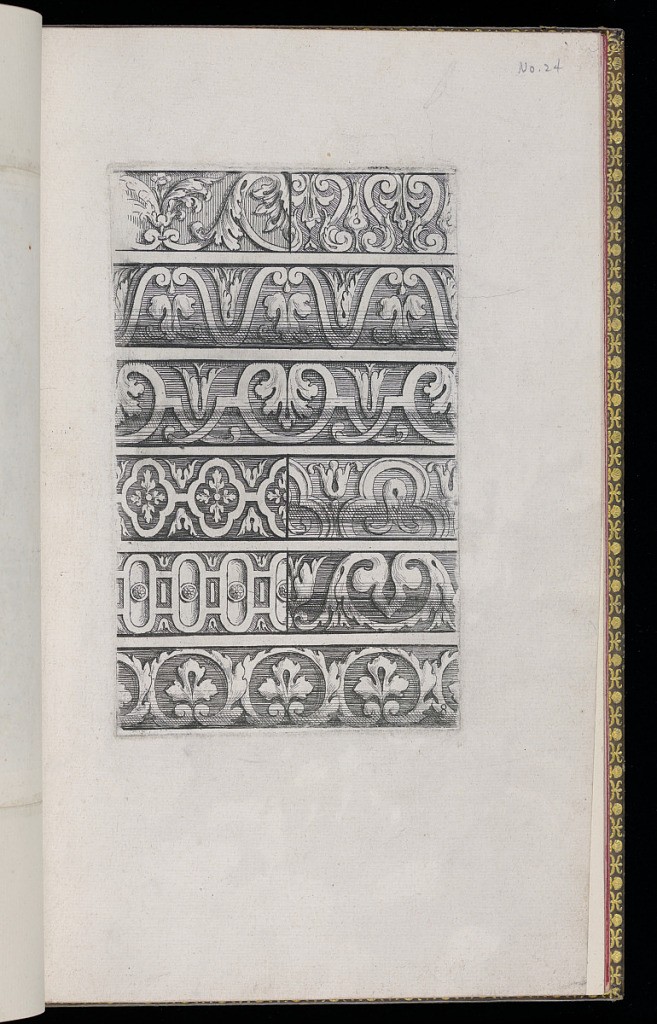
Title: Frieze or Molding Designs
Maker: D. Antoine Pierretz, French, active 1647
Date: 1648
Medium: Etching on laid paper
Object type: Print
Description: Nine designs for friezes or sculpted moldings featuring repeating leaf and strapwork motifs including scrolling leaves, rosettes, fleurons, and s-scrolls. The plate is numbered.